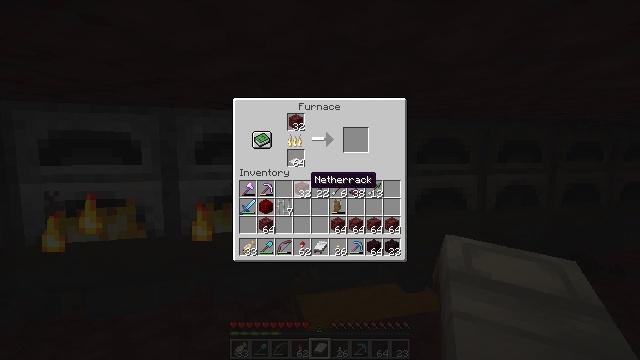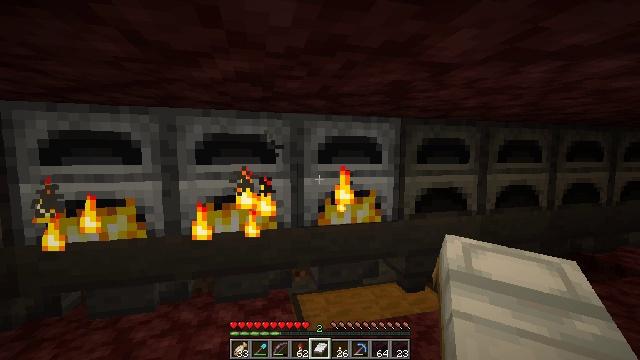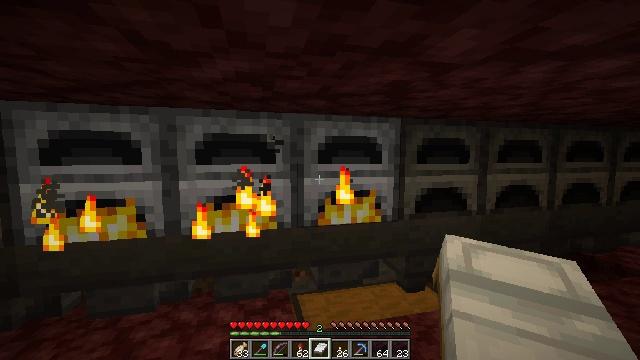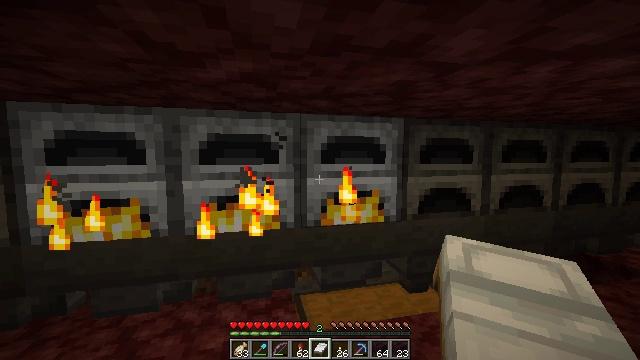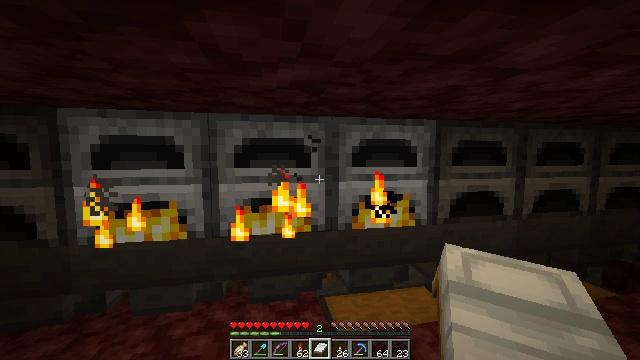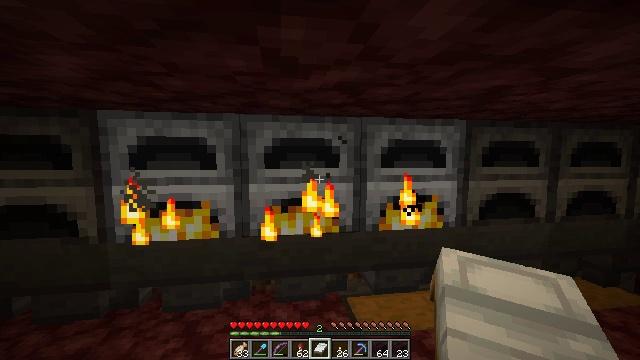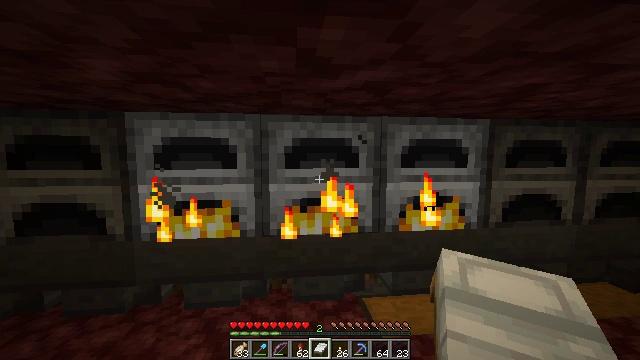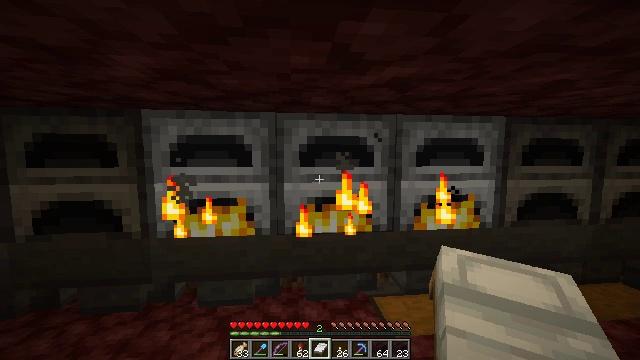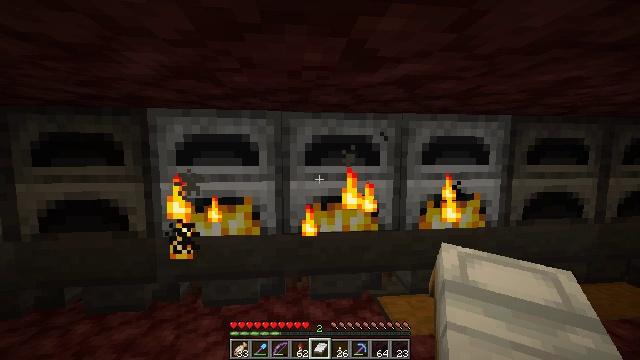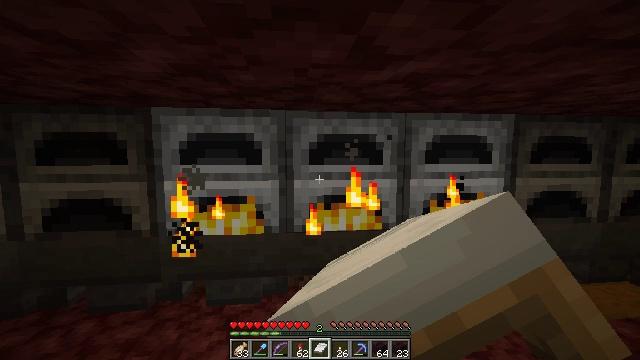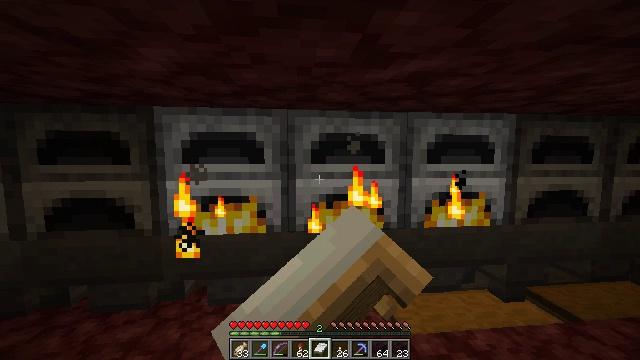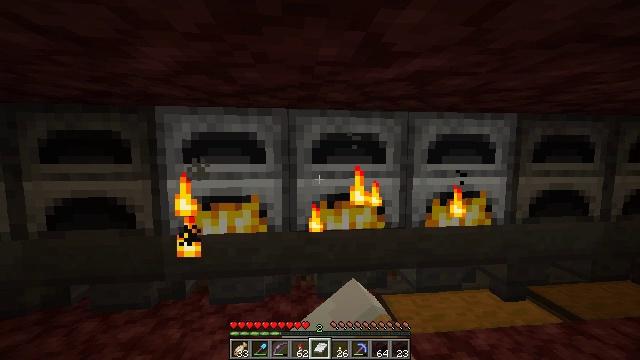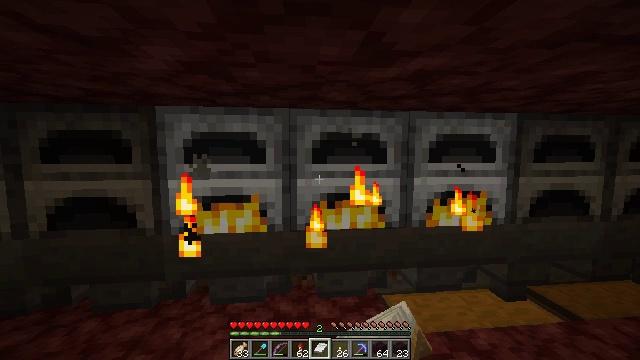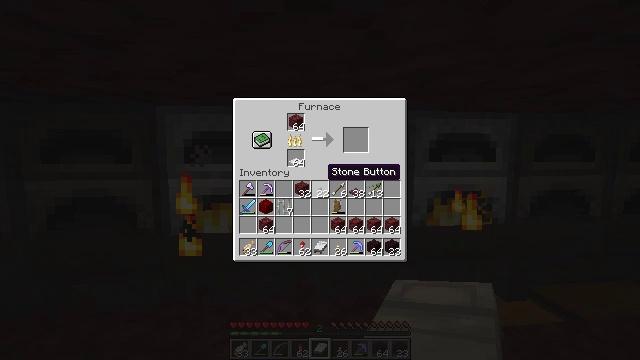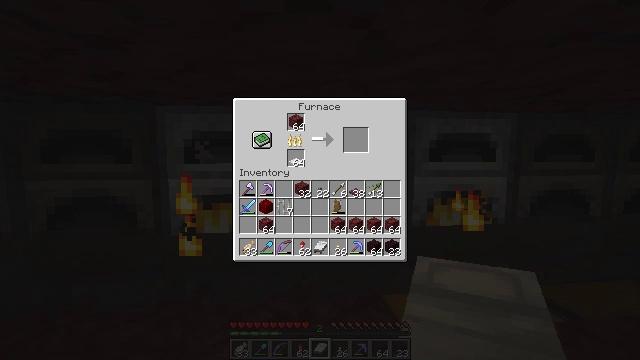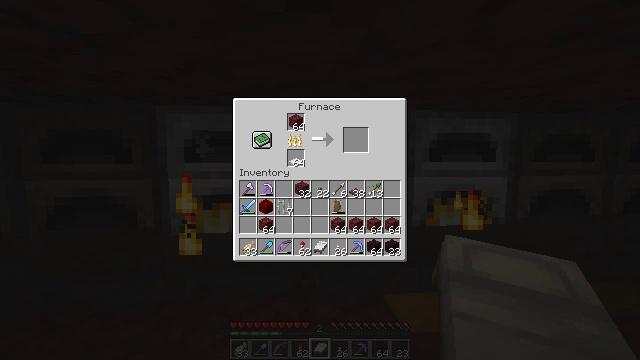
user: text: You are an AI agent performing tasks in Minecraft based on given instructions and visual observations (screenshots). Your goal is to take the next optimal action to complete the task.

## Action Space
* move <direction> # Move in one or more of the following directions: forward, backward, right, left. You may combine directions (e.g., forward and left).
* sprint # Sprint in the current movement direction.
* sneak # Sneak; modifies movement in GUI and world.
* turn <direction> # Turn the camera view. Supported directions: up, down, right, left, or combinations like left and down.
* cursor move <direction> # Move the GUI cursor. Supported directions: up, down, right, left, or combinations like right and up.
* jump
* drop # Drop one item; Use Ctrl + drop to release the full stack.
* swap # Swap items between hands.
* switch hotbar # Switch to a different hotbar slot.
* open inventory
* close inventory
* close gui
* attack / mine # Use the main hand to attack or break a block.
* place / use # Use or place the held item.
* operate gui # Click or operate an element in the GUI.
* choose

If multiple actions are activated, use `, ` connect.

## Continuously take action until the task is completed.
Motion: motion action
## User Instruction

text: Use netherrack in the furnace to get nether bricks.
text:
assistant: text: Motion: no_op
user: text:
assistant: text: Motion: close gui
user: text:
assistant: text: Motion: move left
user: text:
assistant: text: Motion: move left, turn left
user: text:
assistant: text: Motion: move left, turn left
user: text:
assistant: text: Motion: turn left
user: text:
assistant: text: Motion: no_op
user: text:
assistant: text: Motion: use / place
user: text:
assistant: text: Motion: use / place
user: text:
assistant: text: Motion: no_op
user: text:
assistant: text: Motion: no_op
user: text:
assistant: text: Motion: no_op
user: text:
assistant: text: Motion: open gui
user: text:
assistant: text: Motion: cursor move up
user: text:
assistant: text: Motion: cursor move up
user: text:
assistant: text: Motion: cursor move up
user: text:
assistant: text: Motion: cursor move up
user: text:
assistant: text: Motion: no_op
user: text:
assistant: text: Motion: choose
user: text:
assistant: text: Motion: choose
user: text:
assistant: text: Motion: cursor move down
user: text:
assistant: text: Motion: cursor move down
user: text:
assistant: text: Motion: cursor move down
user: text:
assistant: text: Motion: cursor move down
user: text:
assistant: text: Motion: no_op
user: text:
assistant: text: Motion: no_op
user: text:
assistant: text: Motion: no_op
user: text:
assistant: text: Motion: operate gui
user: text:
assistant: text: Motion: operate gui
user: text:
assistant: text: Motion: operate gui